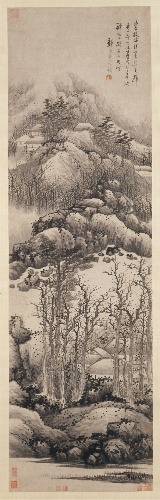
Title: 清   龔賢   冬景山水圖   軸|Wintry mountains
Artist: Gong Xian
Artist bio: Chinese, 1619–1689
Date: ca. 1679–89
Object type: Hanging scroll
Classification: Paintings
Medium: Hanging scroll; ink on paper
Culture: China
Period: Qing dynasty (1644–1911)
Dimensions: Image: 65 1/4 × 19 1/4 in. (165.7 × 48.9 cm)
Overall with mounting: 9 ft. 6 1/4 in. × 26 1/2 in. (290.2 × 67.3 cm)
Overall with knobs: 9 ft. 6 1/4 in. × 30 1/4 in. (290.2 × 76.8 cm)
Department: Asian Art
Credit line: Bequest of John M. Crawford Jr., 1988
Accession year: 1989
Repository: Metropolitan Museum of Art, New York, NY
Tags: Mountains|Winter|Landscapes